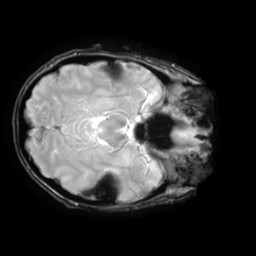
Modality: T2starw
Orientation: axial
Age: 47
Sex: female
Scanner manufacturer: ge
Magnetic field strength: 3 T
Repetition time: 0.65 s
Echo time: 0.02 s